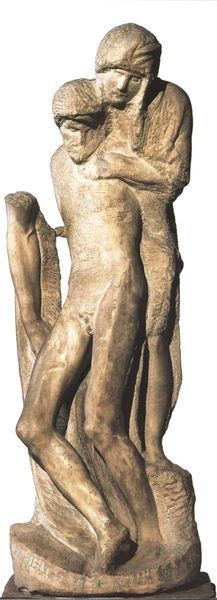
Titel: Pietà Rondanini
Künstler: Michelangelo
Institution: Mailand, Castello Sforzesco
Schlagwörter: akt, fuß, kopf, körper, mann, nackt, schatten, weiß, frau, köpfe, licht, marmor, männer, stützen, tuch, gesichter, arm, gesicht, halten, sockel, stehen, stein, tot, tragen, gehen, drei, personen, schulter, skulptur, statue, beine, kopfbedeckung, bein, füße, zwei, figuren, kopftuch, granit, plastik, foto, roh, umarmen, antike, barfuß, unvollendet, fragment, jesus, leichnam, leid, unfertig, maria, ackt, turban, objekt, mamor, michelangelo, abnahme, gebrochen, byzantinisch, speckstein, abgebrochen, bearbeitungsspuren, marmoar, christorpherus